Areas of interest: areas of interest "Park Square"
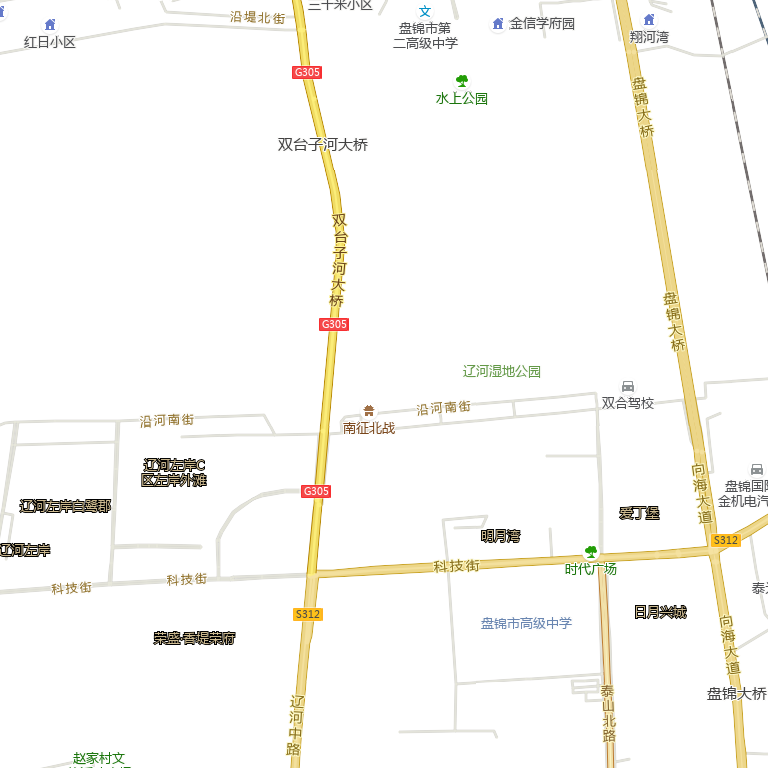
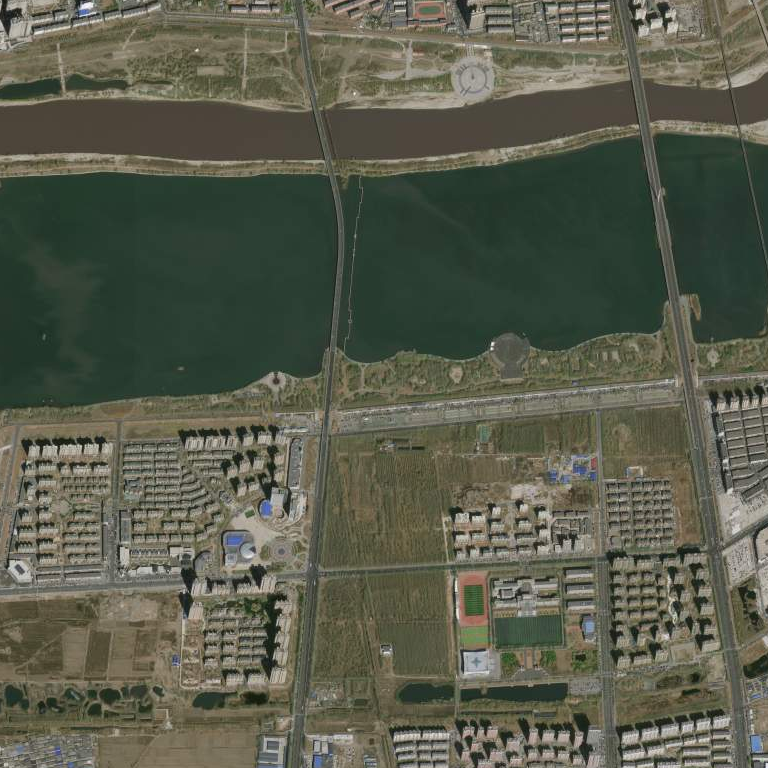